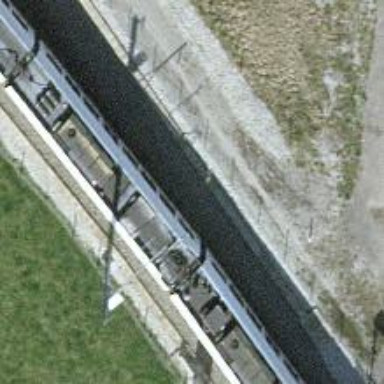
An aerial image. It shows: Railway switch.